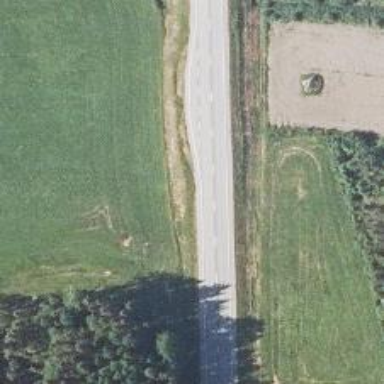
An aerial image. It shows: Asphalt trunk highway.